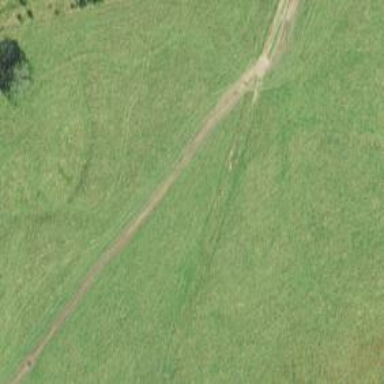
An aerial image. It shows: Abandoned railway with historical significance.